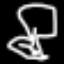
Label: hourglass